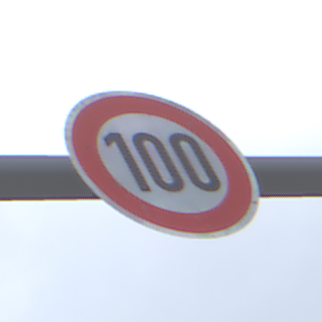
Verkehrszeichen: Geschwindigkeit100
Umgebung: Outdoor, RoadRail
Tageszeit: MorningAfternoon
Wetter: PartlyCloudy
Licht: Natural
Jahreszeit: NotSpecified
Kontrast: LowContrast